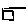
Label: square